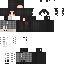
A male human skin with dark skin, wearing brown long hair dressed in a blue hoodie and black pants, featuring a closed mouth.